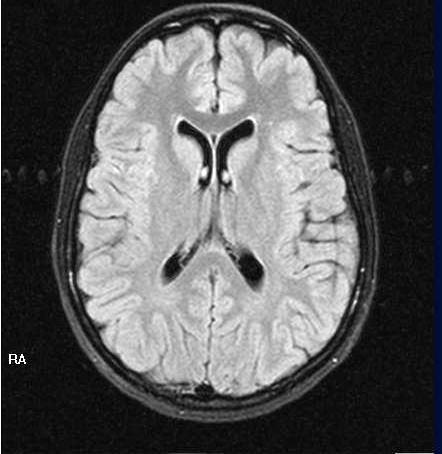
Label: notumor